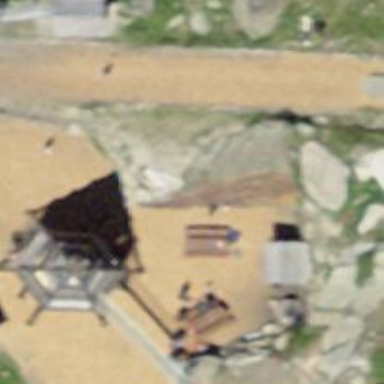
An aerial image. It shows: Playground featuring climbing frame.